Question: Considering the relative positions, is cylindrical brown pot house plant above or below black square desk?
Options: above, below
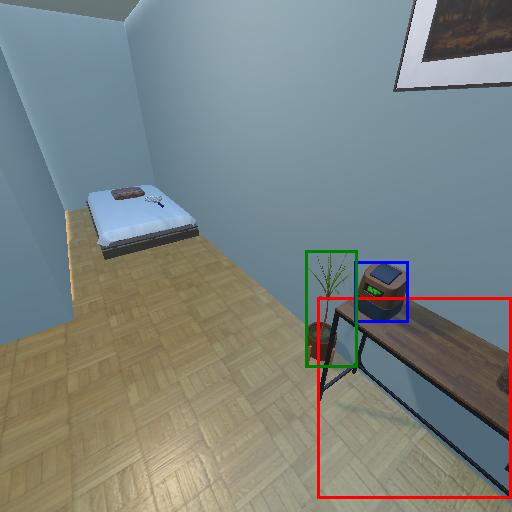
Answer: above